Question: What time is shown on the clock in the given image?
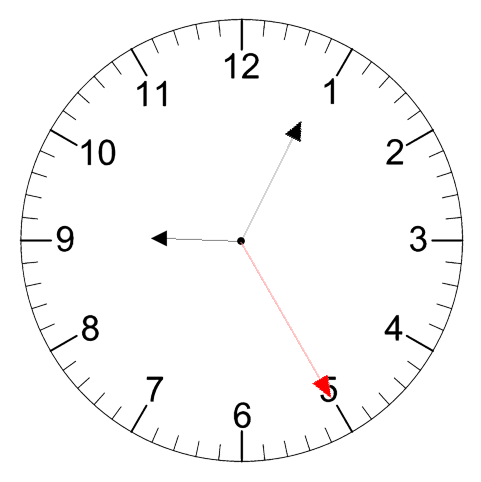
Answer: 09:04:25